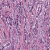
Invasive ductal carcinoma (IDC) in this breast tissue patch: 1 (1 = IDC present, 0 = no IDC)